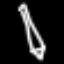
Label: pencil